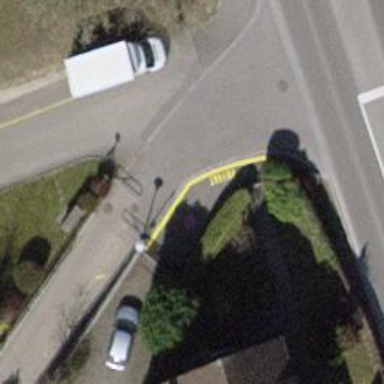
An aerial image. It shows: Cycle barrier.